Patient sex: F
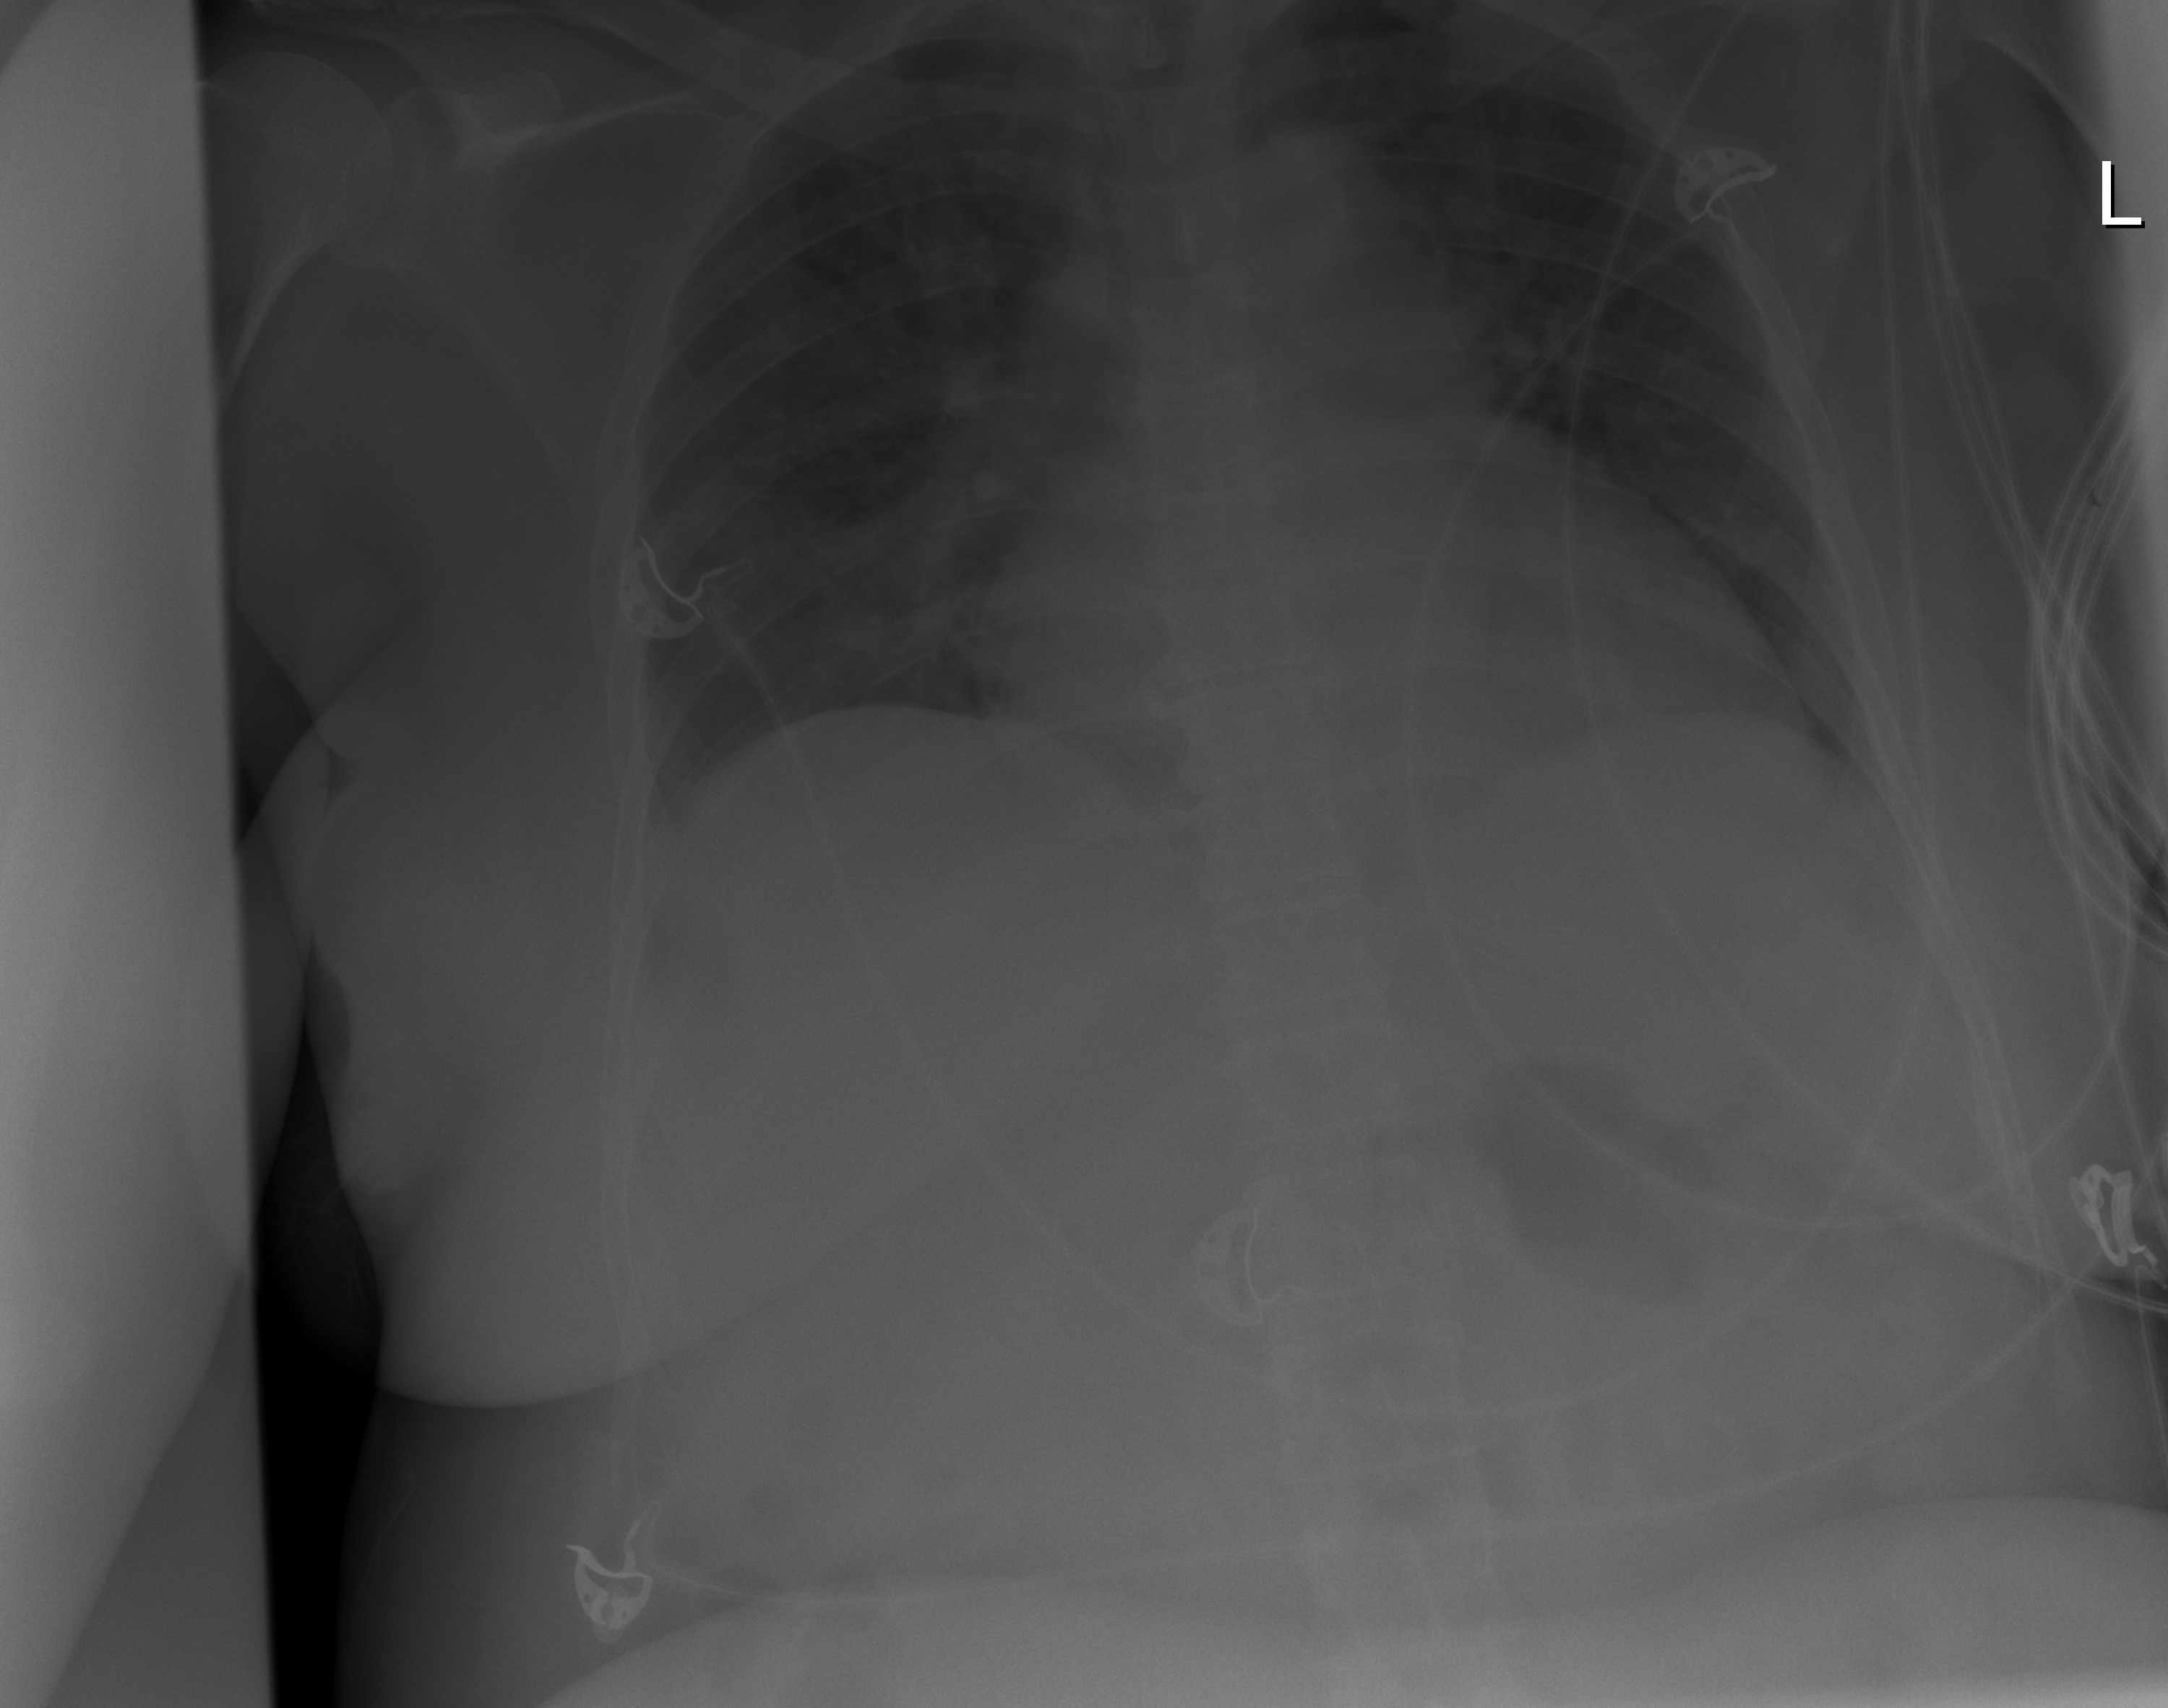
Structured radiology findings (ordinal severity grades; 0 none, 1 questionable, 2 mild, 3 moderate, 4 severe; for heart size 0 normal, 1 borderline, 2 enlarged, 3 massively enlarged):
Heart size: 2
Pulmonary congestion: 2
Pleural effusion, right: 2
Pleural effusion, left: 0
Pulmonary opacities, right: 1
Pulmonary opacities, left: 0
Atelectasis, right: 2
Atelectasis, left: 1